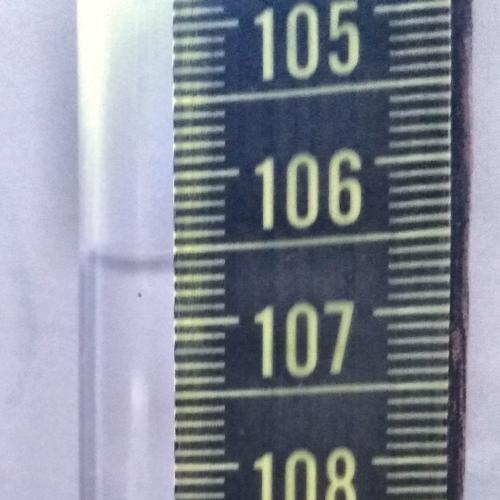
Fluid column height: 106.6 cm